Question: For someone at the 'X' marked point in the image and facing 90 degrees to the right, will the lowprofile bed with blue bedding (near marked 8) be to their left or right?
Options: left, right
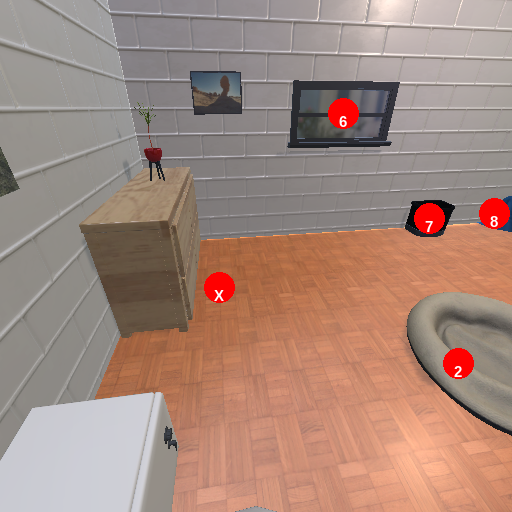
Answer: left